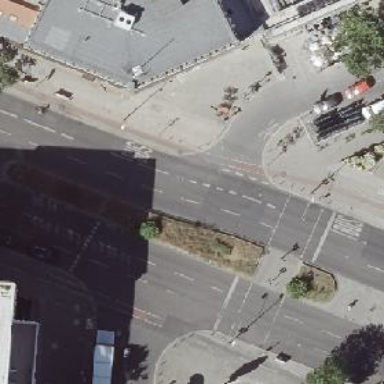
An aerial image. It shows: Traffic island covered with grass.